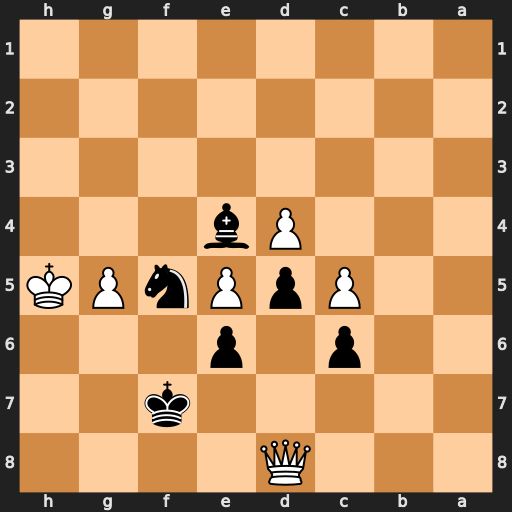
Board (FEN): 3Q4/5k2/2p1p3/2PpPnPK/3Pb3/8/8/8
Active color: b
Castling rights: -
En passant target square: -
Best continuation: Bf3#